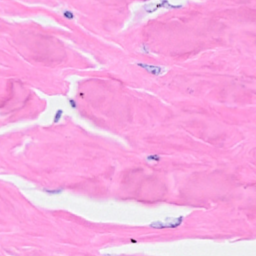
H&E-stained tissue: Breast